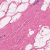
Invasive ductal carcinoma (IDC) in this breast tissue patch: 0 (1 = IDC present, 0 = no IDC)